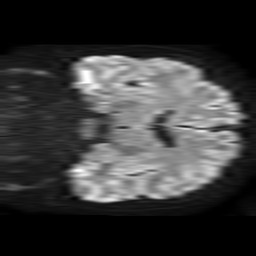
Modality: TRACE
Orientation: coronal
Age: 20
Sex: male
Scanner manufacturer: philips
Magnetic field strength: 1.5 T
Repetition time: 4.6 s
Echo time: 0.08517 s